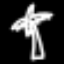
Label: palm tree